Question: I've tried everything, it seems not to work whenever I use '"
" or <br> or <br />'.
I've tried '<pre></pre>'but it destroys the design.
Where should I place something and what?
It looks like left but I need it like right, organized under each other

'''
<li><a href="portfolio.php">portfolio</a>
<ul>
<?php
$query_nav = mysql_query("SELECT * FROM 'nav' ");
while ($query_row_nav = mysql_fetch_assoc($query_nav))
{
?>
<li>
<?php
$meer = $query_row_nav['title'];
//$desc_inject = '';
//$sub_string = substr($desc_inject, 0, 200);
echo /*$sub_string." " . '' . */'<a href="applink.php?id='.$query_row_nav["id"].'">' . $meer .'</a>';
?>
</li>
<?php
}
?>
</ul>
</li>
'''
CSS
'''
/* Main Nav */
#navigation{
background: #231f20;
font-size: 1.143em;
height: 50px;
line-height: 30px;
margin-top: 57px;
margin-right: 2px;
text-align: center;
width: 1010px;
border-radius: 5px;
-moz-border-radius: 5px;
-webkit-border-radius: 5px;
}
#navigation ul, #navigation li {
list-style:none;
padding:0;
margin:0;
display:inline;
}
#navigation ul li{
float:left;
position:relative;
}
#navigation ul li a{
display: inline-block;
padding:10px 30px;
margin:1px;
font-size:18px;
white-space:nowrap;
border-radius:3px;
text-decoration: none;
height: 30px;
text-decoration: none;
}
#navigation ul ul{
position:absolute;
top:-99999px;
left:0;
opacity: 0;
-webkit-transition: opacity .5s ease-in-out;
-moz-transition: opacity .5s ease-in-out;
-o-transition: opacity .5s ease-in-out;
z-index:497;
background:#333;
padding: 2px;
border:1px solid #231f20;
border-top:none;
box-shadow:#111 0 3px 4px;
border-bottom-left-radius:6px;
border-bottom-right-radius:6px;
}
#navigation ul ul ul {
position:absolute;
top:-99999px;
left:100%;
opacity: 0;
-webkit-transition: opacity .5s ease-in-out;
-moz-transition: opacity .5s ease-in-out;
-o-transition: opacity .5s ease-in-out;
border-radius:6px;
border:1px solid #231f20;
}
#navigation ul li:hover>ul{
opacity: 1;
position:absolute;
top:99%; left:0;
}
#navigation ul ul li:hover>ul{
position:absolute;
top:0;
left:100%;
opacity: 1;
z-index:497;
background:#231f20;
}
#navigation li:first-child a {
border-top-left-radius: 3px;
-moz-border-radius-topleft: 3px;
-webkit-border-top-left-radius: 3px;
border-bottom-left-radius: 3px;
-moz-border-radius-bottomleft: 3px;
-webkit-border-bottom-left-radius: 3px;
}
'''
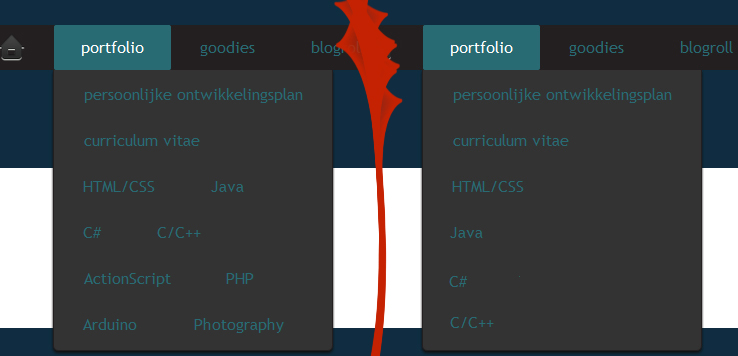
Answer: you can just change some selectors:
'''
#navigation ul, #navigation li
'''
to
'''
#navigation ul, #navigation > ul > li
'''
and
'''
#navigation ul li
'''
to
'''
#navigation > ul > li
'''